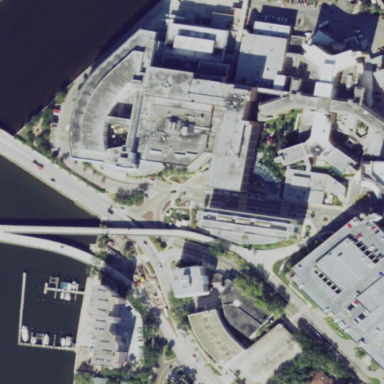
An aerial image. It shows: Hospital building.